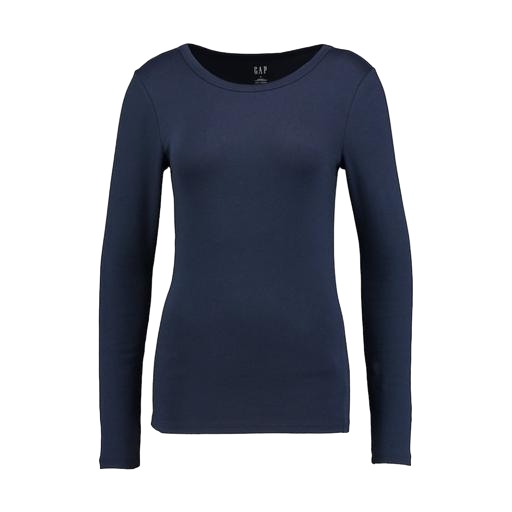
blue still long-sleeved top, blue iconic women's long-sleeved t-shirt, blue scoop-neck long-sleeve t-shirt, white background